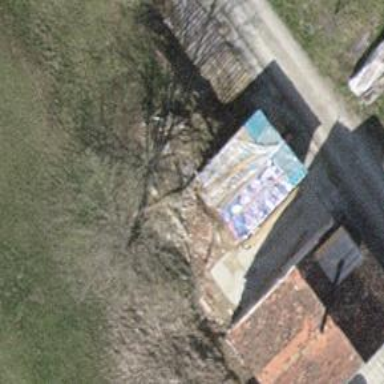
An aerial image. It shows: Detached building with gabled roof.